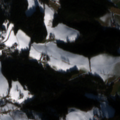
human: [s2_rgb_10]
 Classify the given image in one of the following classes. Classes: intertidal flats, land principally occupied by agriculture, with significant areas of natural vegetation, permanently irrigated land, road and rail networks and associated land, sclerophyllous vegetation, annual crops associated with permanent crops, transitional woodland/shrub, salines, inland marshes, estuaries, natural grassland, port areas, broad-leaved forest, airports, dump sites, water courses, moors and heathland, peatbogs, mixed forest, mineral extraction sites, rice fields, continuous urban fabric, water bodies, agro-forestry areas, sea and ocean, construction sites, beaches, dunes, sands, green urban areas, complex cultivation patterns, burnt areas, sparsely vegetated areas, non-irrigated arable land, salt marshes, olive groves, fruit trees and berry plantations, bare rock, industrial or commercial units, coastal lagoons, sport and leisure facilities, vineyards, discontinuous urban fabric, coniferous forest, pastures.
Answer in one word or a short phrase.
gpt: pastures, complex cultivation patterns, coniferous forest, mixed forest